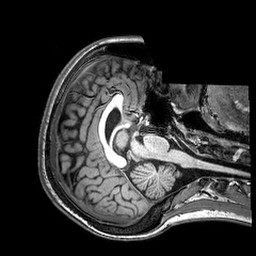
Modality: T1w
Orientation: axial
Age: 25
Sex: female
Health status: healthy
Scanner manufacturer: philips
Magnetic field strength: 3 T